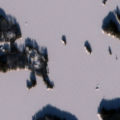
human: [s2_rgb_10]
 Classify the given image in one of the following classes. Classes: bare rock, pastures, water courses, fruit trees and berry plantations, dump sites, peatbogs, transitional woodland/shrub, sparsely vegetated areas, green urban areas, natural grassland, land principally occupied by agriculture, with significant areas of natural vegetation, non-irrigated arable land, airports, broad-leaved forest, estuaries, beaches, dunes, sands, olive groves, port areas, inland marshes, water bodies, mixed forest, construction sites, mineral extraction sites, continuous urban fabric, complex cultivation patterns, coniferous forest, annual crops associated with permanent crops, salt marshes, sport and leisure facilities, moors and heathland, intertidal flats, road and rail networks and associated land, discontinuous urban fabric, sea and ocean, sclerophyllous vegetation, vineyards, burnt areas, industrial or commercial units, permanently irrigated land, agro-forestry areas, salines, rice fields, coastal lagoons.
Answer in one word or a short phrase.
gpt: coniferous forest, mixed forest, water bodies